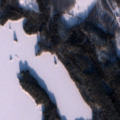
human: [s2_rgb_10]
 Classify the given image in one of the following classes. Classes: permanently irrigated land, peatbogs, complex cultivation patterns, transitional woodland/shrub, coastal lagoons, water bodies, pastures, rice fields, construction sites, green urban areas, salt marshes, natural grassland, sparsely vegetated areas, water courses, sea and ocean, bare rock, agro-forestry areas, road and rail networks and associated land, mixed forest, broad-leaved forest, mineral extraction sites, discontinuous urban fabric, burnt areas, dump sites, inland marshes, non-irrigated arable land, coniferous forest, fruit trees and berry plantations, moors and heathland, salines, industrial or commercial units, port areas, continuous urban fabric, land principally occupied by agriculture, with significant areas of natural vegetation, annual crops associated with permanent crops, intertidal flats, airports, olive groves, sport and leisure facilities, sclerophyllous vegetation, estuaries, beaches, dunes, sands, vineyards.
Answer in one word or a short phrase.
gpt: coniferous forest, mixed forest, water bodies